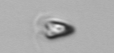
Label: Pyramimonas